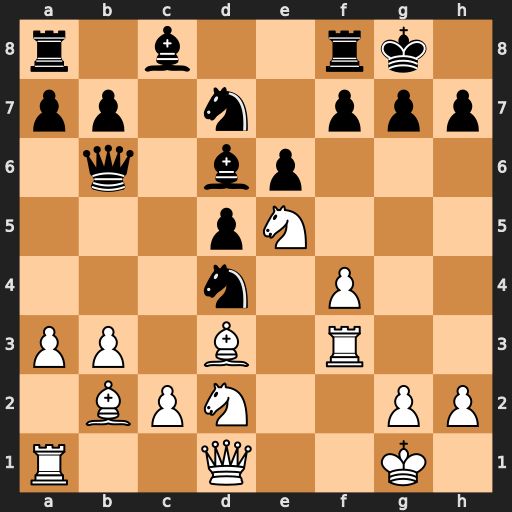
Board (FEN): r1b2rk1/pp1n1ppp/1q1bp3/3pN3/3n1P2/PP1B1R2/1BPN2PP/R2Q2K1
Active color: w
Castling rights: -
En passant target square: -
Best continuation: Bxh7+ Kh8 Rh3 Nf3+ Kh1